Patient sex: F
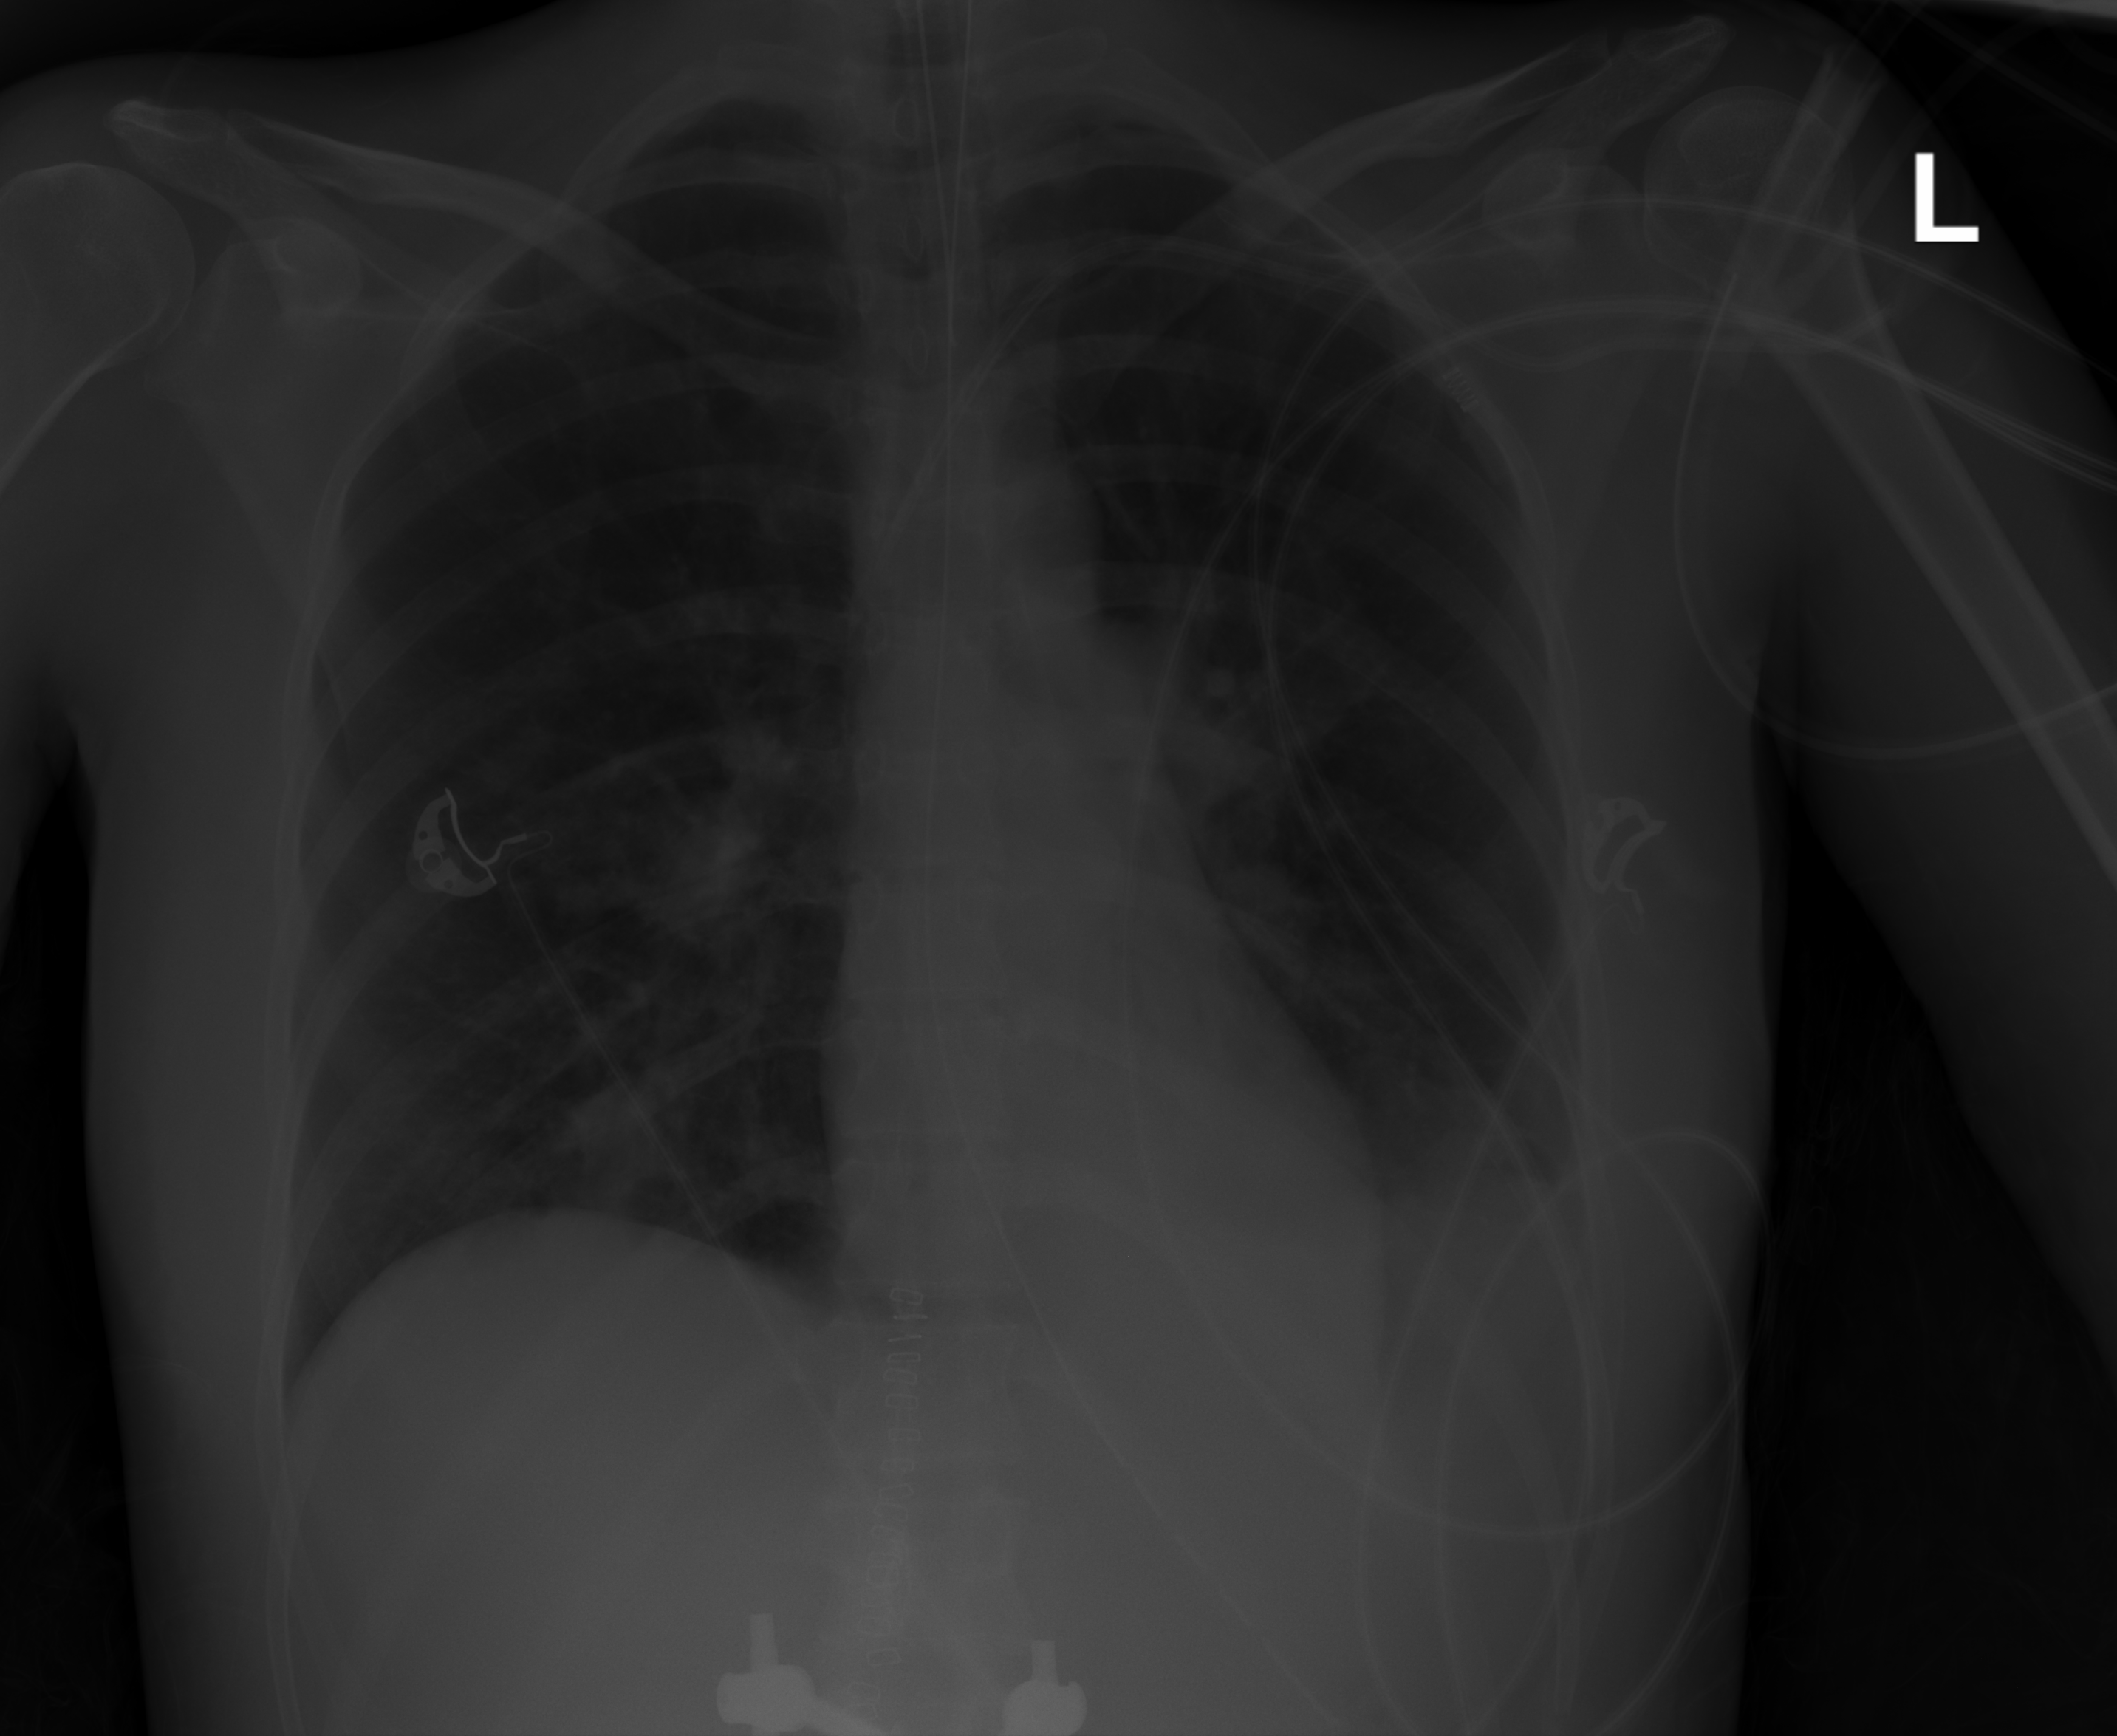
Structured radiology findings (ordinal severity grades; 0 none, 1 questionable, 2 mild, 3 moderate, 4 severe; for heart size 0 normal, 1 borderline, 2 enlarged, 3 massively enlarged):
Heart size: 0
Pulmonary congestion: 0
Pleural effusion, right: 0
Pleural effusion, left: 2
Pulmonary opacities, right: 0
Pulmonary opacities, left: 0
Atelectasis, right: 0
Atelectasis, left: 2